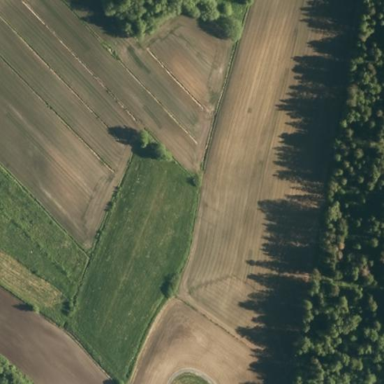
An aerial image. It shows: View of farmland.